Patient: sex F, age 83
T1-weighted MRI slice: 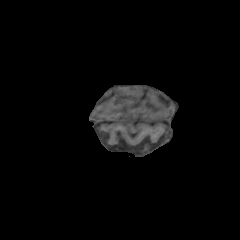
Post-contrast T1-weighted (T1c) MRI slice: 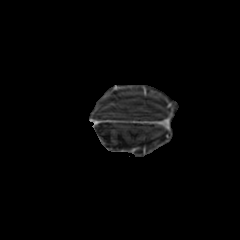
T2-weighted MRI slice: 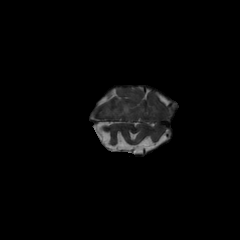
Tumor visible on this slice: yes
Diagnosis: Glioblastoma, IDH-wildtype
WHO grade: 4